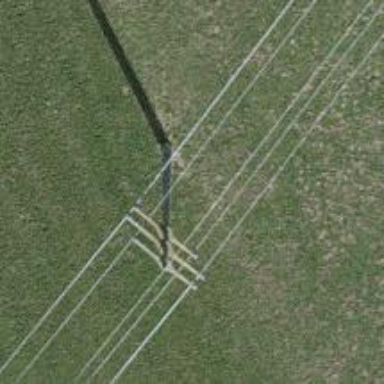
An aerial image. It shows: Power pole.